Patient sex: M
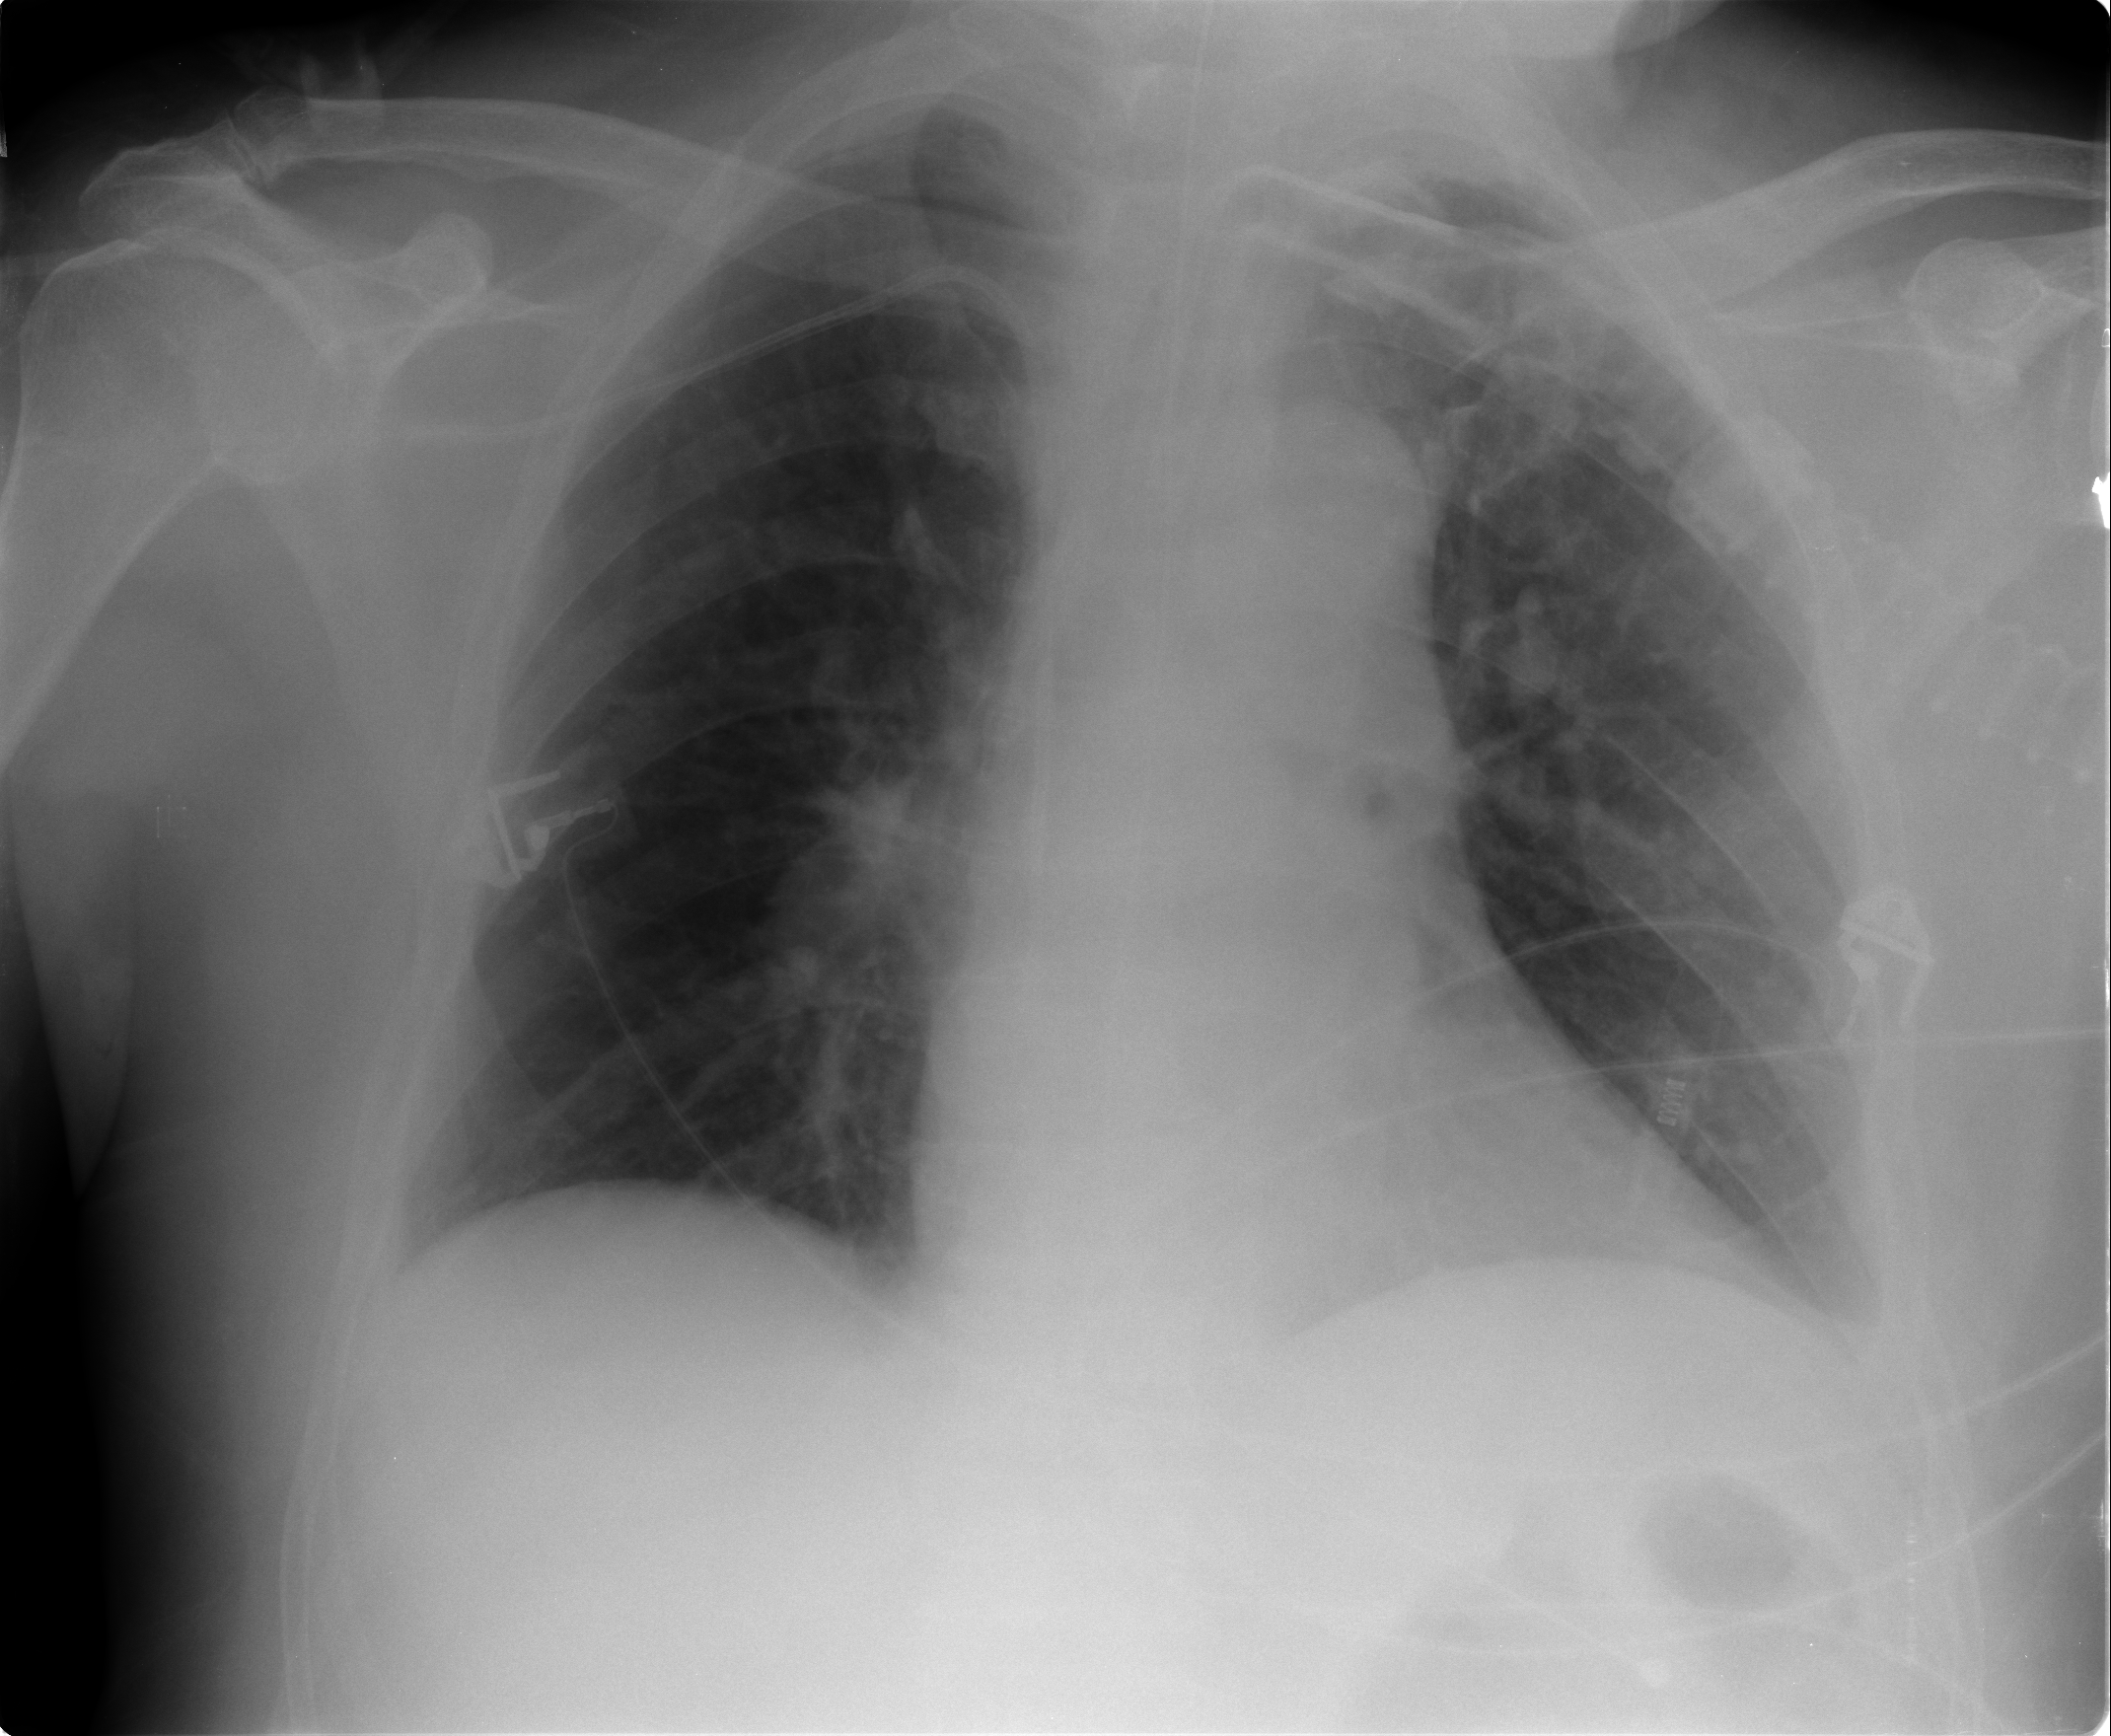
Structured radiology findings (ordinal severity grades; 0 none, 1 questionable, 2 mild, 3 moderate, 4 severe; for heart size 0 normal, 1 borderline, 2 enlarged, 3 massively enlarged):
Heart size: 0
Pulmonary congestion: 0
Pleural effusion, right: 0
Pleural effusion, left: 0
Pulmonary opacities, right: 0
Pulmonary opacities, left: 0
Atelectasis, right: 2
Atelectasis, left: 2